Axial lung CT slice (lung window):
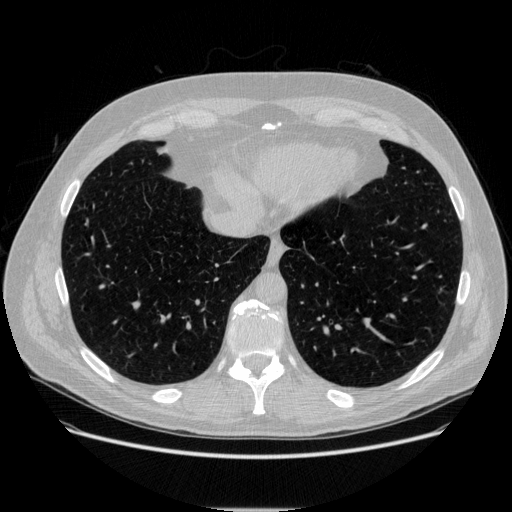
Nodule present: no